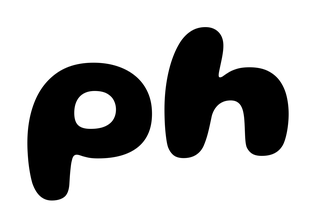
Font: Gluten_Bold